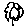
Label: flower